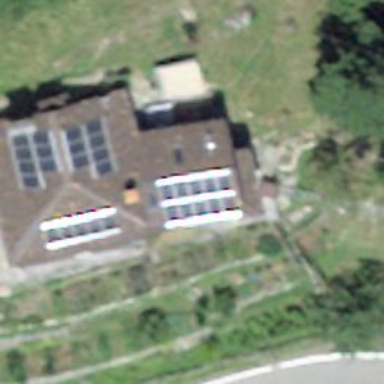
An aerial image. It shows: Guest house for tourism purposes.